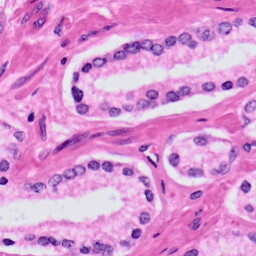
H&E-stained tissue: Prostate